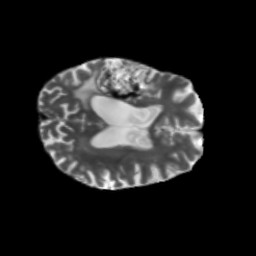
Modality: T2w
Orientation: axial
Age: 68
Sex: male
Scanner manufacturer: siemens
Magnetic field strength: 3 T
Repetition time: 5.25 s
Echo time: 0.08 s